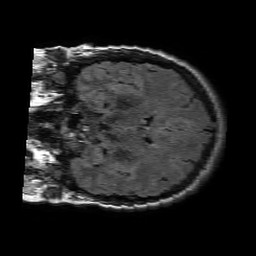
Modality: FLAIR
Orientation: coronal
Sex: female
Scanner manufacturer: philips
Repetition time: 11 s
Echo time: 0.125 s